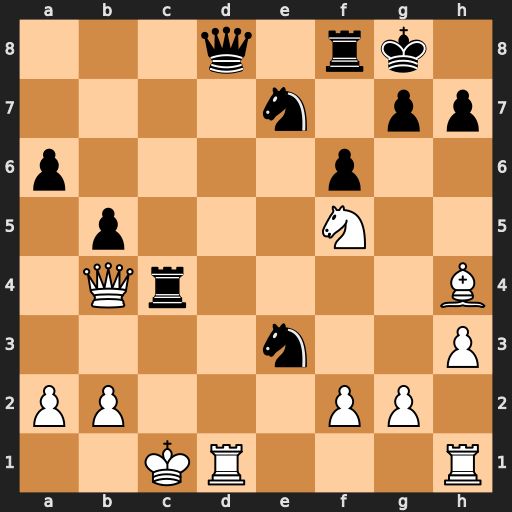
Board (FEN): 3q1rk1/4n1pp/p4p2/1p3N2/1Qr4B/4n2P/PP3PP1/2KR3R
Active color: w
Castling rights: -
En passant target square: -
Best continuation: Qxc4+ Nxc4 Rxd8 Rxd8 Nxe7+